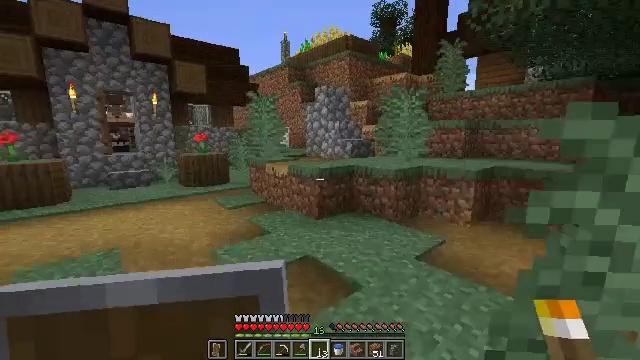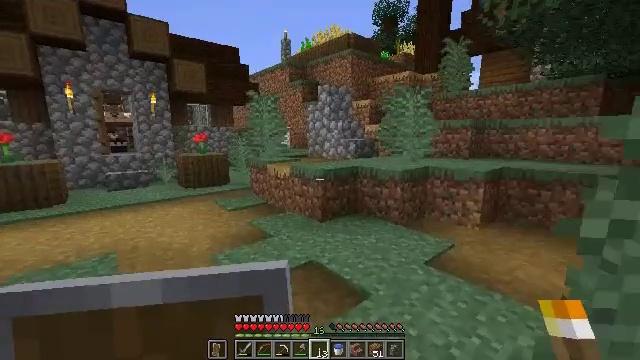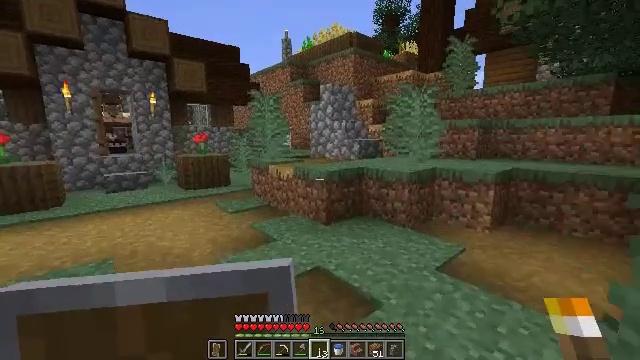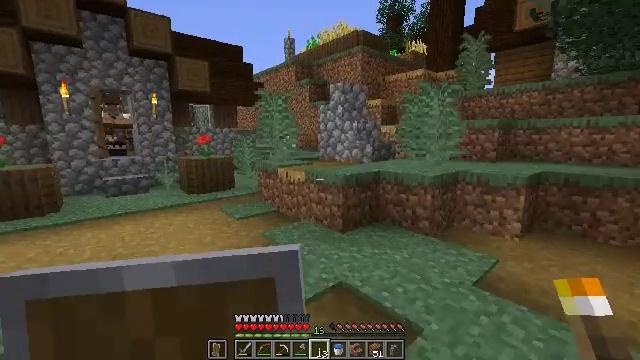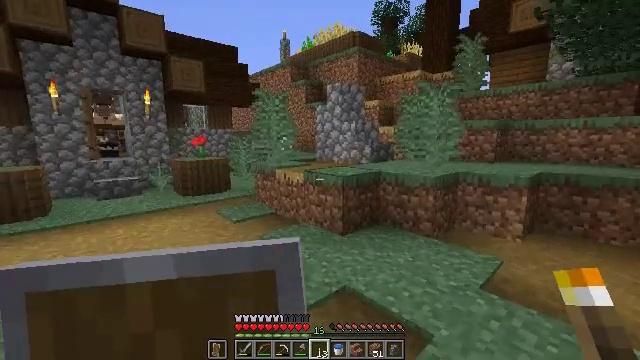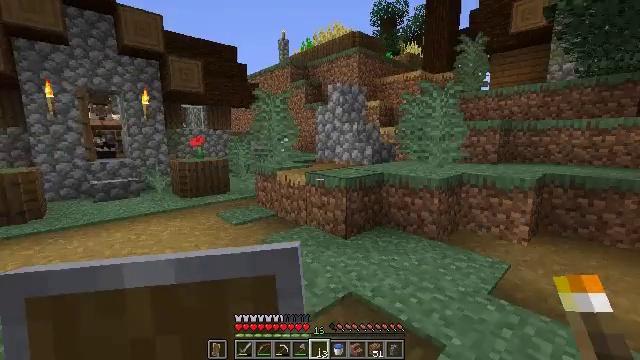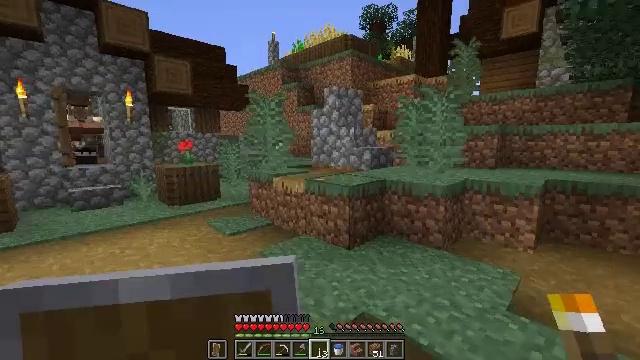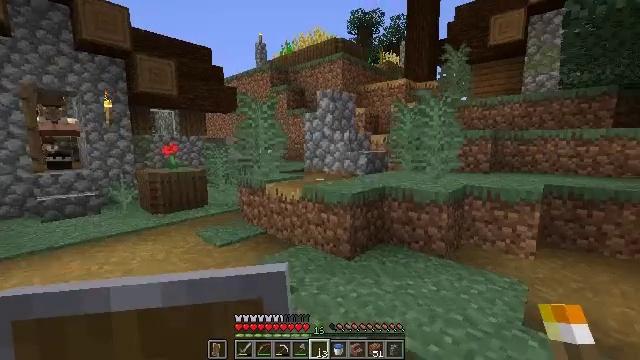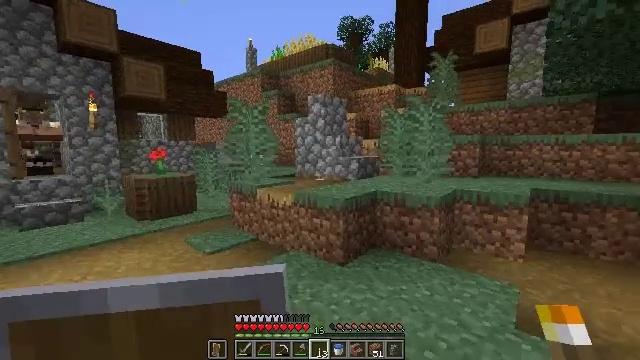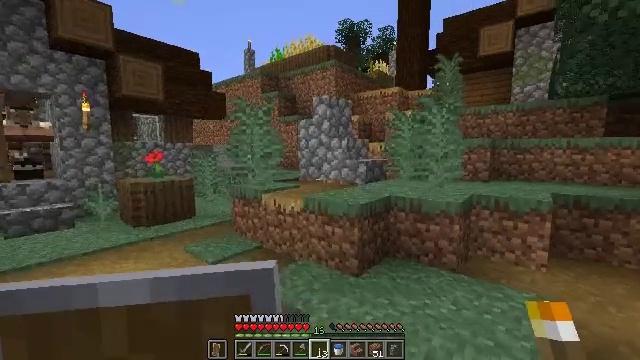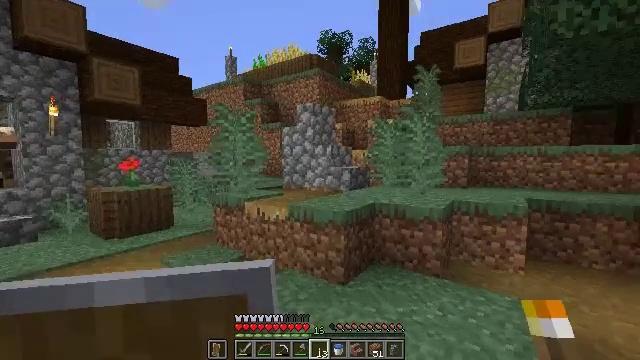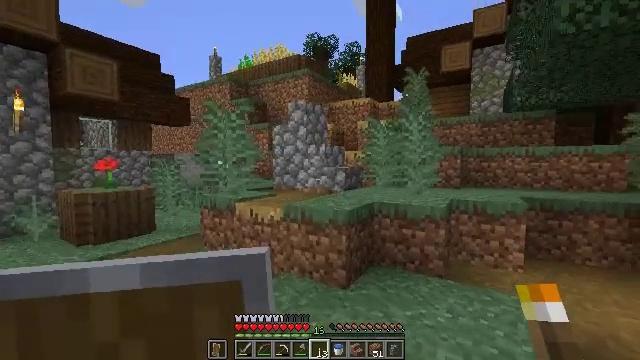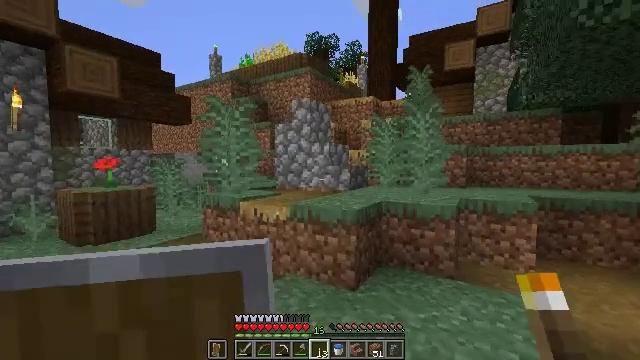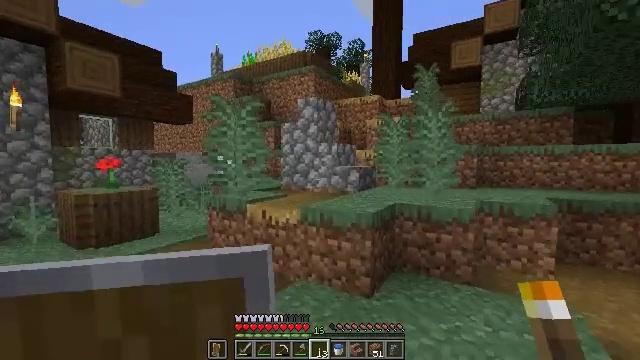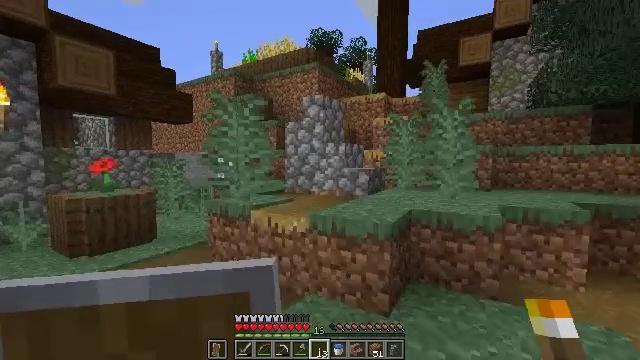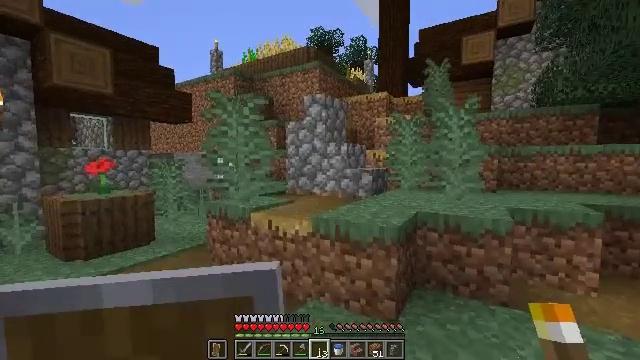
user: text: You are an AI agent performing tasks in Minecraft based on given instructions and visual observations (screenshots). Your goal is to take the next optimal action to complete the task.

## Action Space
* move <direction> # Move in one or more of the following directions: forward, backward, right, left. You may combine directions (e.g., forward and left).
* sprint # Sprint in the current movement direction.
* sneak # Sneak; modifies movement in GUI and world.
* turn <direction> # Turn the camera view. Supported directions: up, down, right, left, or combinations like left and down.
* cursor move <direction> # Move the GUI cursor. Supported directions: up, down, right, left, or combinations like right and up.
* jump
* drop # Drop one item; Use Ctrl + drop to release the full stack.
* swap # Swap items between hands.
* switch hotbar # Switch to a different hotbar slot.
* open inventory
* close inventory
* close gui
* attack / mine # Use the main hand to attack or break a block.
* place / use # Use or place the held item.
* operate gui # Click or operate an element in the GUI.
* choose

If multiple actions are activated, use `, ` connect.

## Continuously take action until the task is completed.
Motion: motion action
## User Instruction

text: Attack the cobblestone stairs to retrieve it.
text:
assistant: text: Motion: move forward and move left
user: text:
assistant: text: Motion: move forward and move left
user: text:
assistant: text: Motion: move forward and move left
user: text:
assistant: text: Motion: move forward and move left, turn right
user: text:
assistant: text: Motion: move forward and move left
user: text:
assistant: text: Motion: move forward and move left, turn right
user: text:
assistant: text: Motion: move forward and move left, turn right
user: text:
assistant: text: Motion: move forward and move left, turn right and up
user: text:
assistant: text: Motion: move forward and move left, turn right
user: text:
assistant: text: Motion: move forward and move left, turn right and up
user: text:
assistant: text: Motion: move forward and move left, turn right
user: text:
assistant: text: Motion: move forward and move left
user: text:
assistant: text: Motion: move forward
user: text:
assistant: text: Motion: move forward
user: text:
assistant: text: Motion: move forward
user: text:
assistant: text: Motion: move forward, turn right
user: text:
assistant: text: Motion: move forward
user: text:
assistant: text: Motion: move forward, turn right
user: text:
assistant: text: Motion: move forward, turn right
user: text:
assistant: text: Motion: move forward, switch to hotbar 4
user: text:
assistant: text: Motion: move forward, switch to hotbar 4
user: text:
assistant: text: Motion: move forward
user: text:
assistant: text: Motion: move forward
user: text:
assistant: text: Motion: move forward, switch to hotbar 2
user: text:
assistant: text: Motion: move forward, switch to hotbar 2
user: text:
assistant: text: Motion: move forward, jump, switch to hotbar 2
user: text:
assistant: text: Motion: move forward, jump
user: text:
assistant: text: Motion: move forward, turn right and down
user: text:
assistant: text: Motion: move forward
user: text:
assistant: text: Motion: move forward